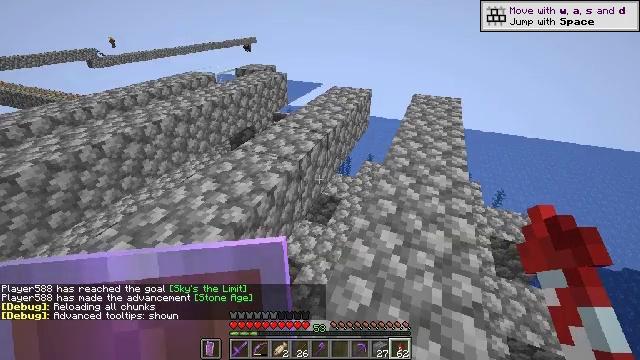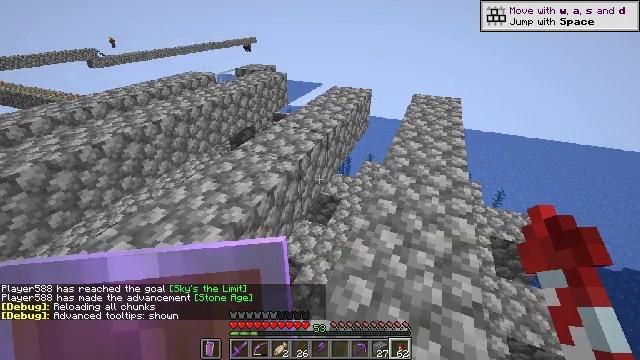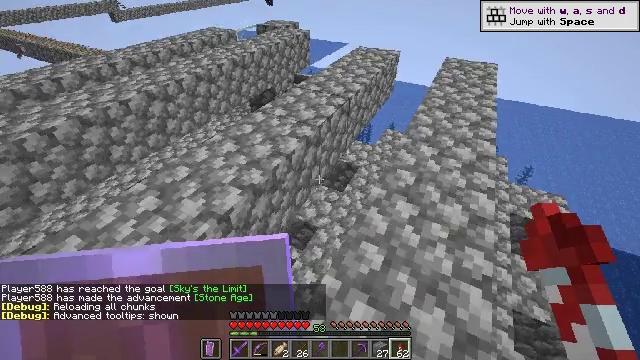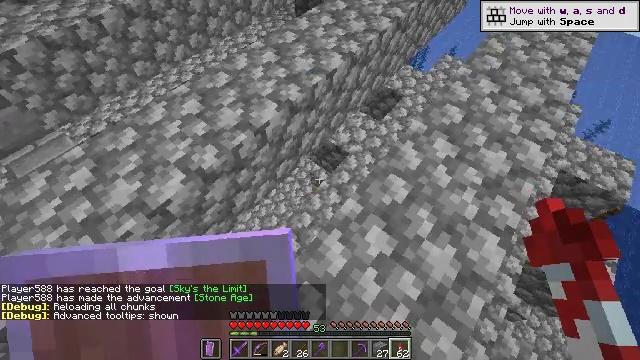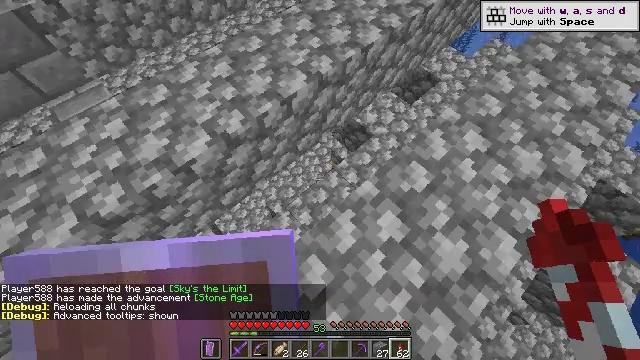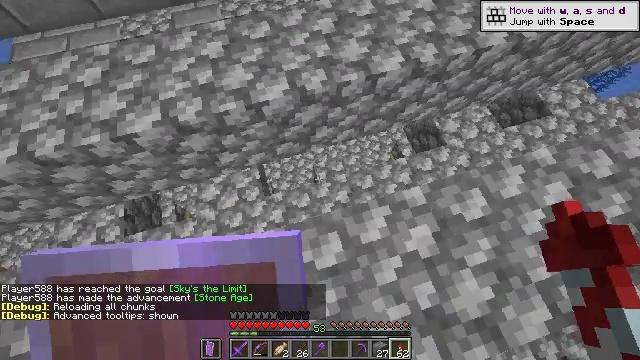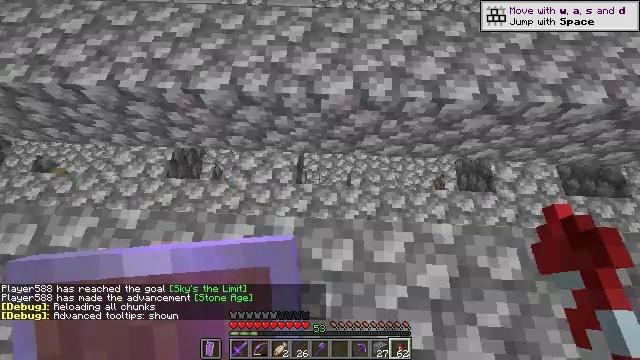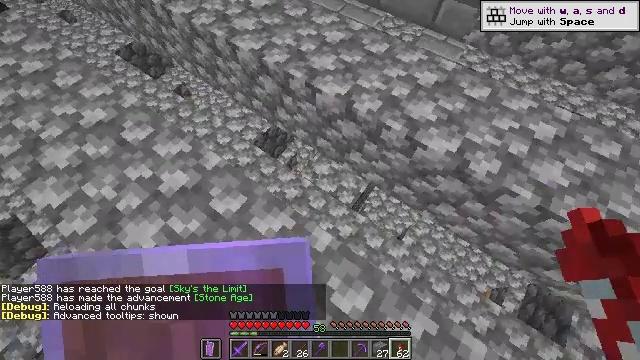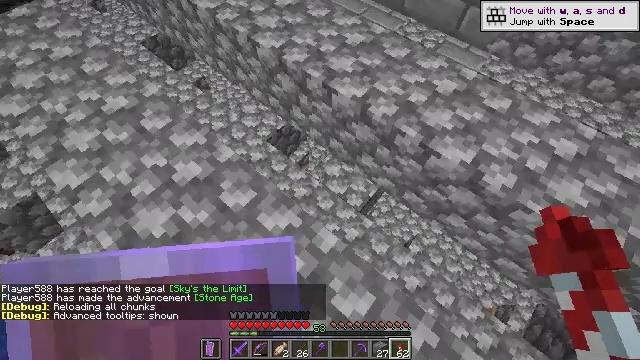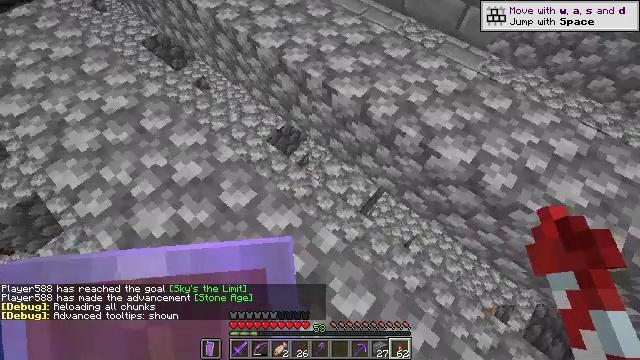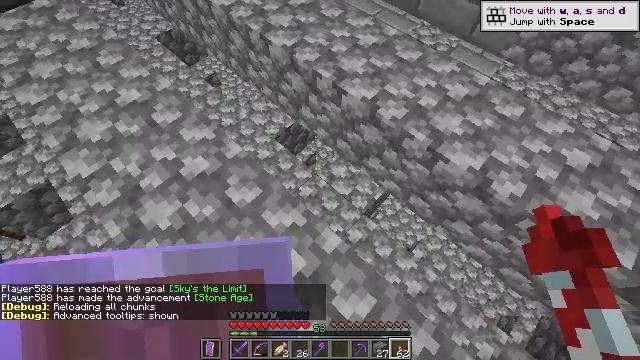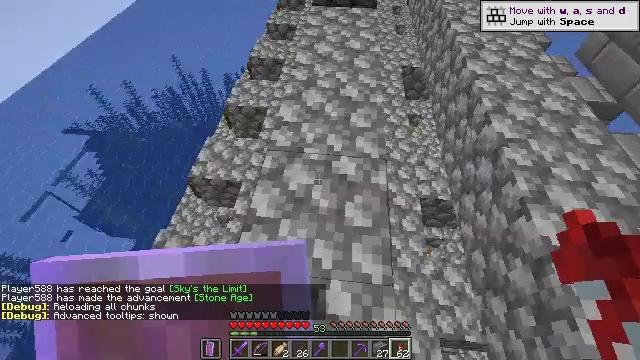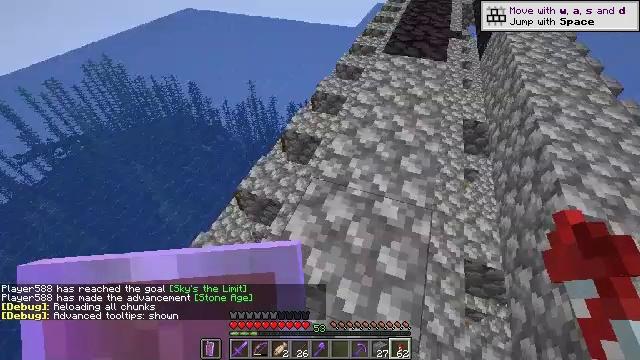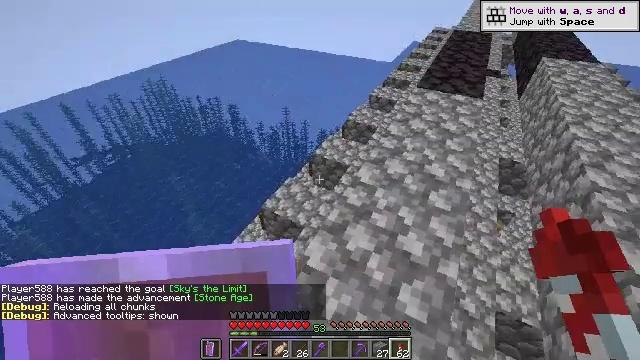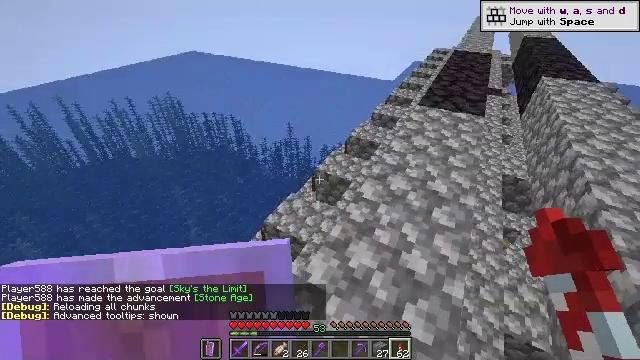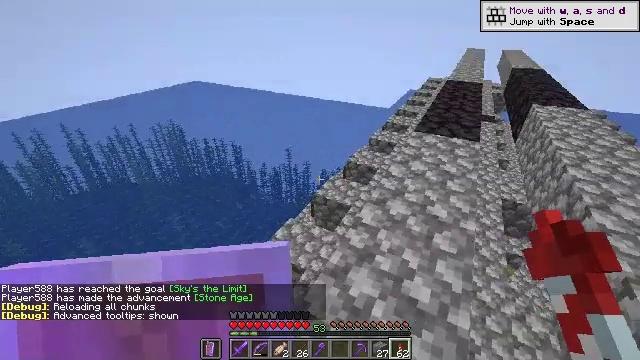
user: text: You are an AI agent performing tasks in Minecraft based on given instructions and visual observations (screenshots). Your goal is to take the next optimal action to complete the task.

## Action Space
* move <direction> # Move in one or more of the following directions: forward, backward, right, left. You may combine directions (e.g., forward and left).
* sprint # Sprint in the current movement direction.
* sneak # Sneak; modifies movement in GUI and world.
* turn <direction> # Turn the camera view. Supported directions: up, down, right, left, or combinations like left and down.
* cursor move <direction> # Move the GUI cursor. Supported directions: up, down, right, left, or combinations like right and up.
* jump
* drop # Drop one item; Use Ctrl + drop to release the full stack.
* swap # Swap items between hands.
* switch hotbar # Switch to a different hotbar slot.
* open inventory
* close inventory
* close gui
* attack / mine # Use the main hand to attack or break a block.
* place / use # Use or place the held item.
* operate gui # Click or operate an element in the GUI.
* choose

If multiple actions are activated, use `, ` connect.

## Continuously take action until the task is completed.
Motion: motion action
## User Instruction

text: Collect cobblestone blocks for construction.
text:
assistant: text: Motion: no_op
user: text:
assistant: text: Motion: turn left and down
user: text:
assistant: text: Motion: turn left and down
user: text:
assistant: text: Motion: turn left and down
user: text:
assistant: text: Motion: turn left and down
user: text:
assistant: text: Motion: turn left
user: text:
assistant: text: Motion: turn left and up
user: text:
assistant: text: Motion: turn left
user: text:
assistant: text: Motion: no_op
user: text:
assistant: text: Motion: turn left
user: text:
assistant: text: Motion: turn left and up
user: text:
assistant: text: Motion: turn left and up
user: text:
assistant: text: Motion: turn left and up
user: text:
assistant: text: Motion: turn up
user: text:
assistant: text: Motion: turn up
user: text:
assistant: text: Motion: turn right and up
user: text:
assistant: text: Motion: turn right
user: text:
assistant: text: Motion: no_op
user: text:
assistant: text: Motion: no_op
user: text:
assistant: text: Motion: no_op
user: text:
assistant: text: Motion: no_op
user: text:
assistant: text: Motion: no_op
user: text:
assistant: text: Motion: no_op
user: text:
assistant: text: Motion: turn right and up
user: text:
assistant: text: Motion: turn right
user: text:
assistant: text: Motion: turn right and down
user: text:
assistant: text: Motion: turn right
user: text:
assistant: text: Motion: no_op
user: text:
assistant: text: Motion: no_op
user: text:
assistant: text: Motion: no_op